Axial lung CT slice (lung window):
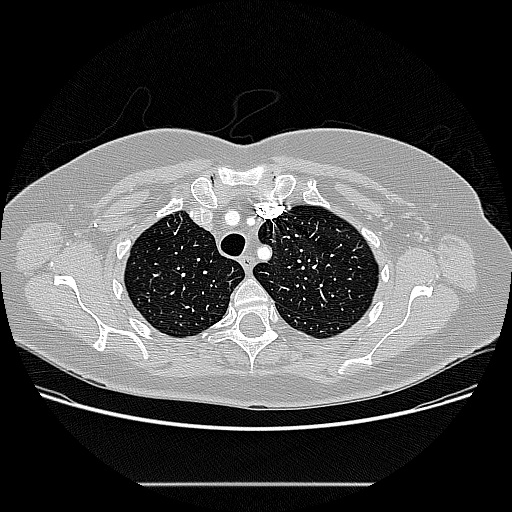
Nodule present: no